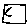
Label: square